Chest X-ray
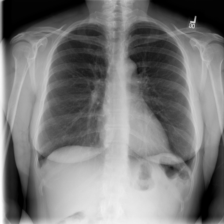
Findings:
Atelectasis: negative
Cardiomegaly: negative
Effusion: negative
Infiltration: negative
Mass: negative
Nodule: negative
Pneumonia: negative
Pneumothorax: negative
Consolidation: negative
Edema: negative
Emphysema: negative
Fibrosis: negative
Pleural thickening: negative
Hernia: negative